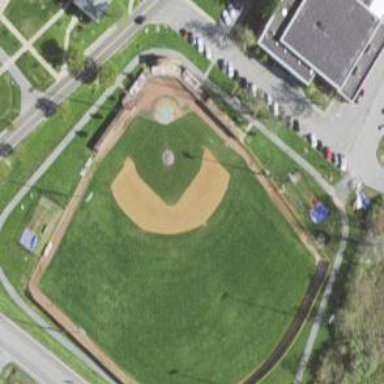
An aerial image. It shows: Baseball pitch for leisure and sports activities.